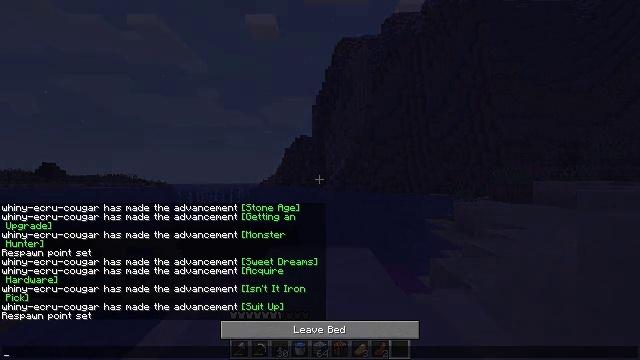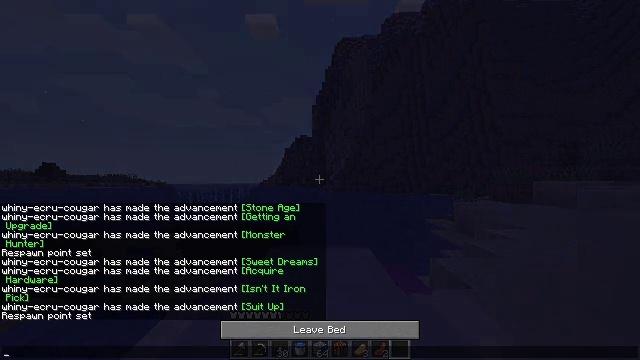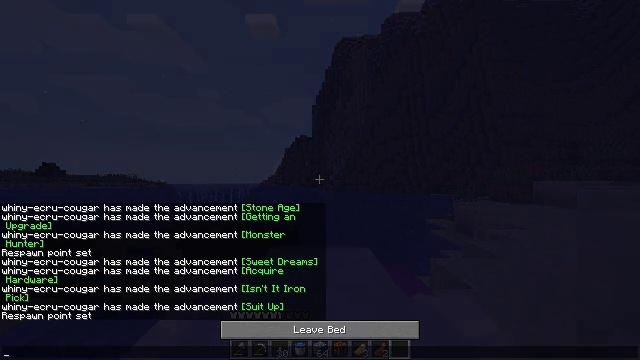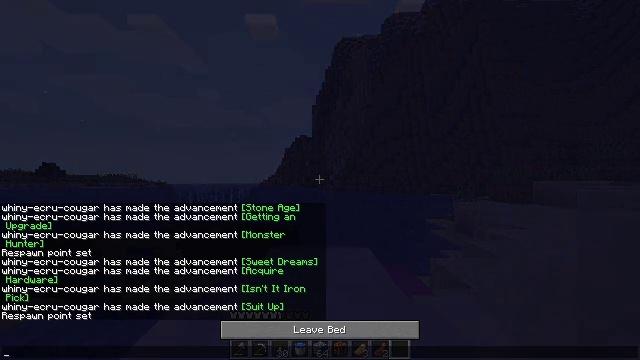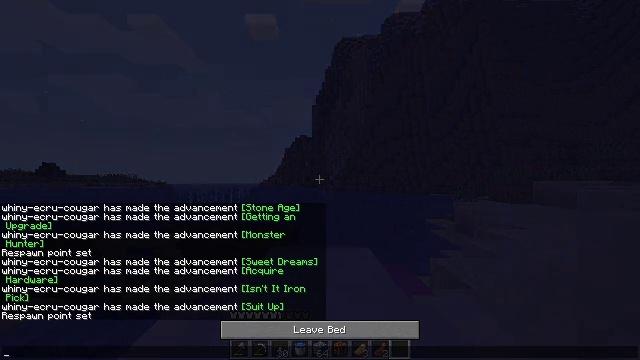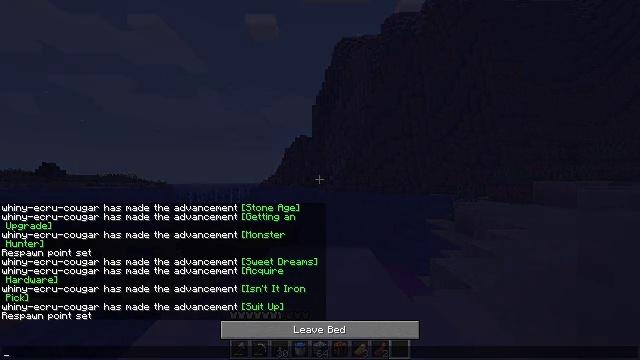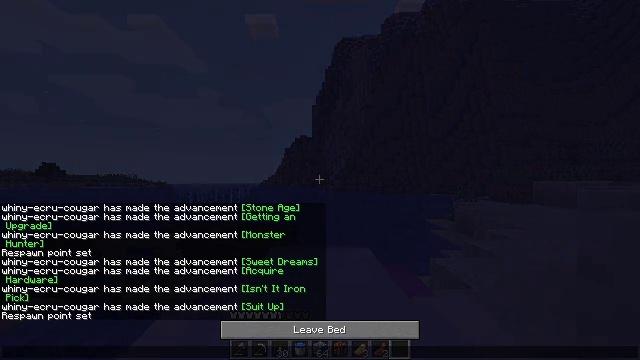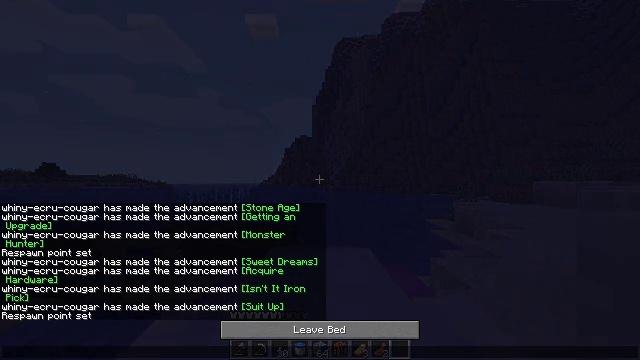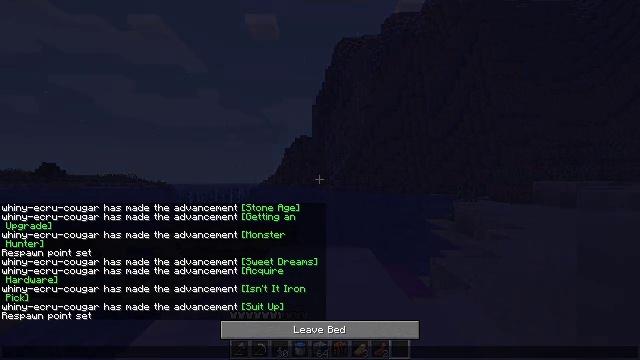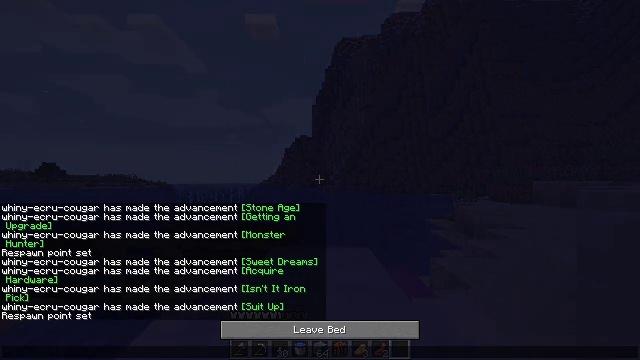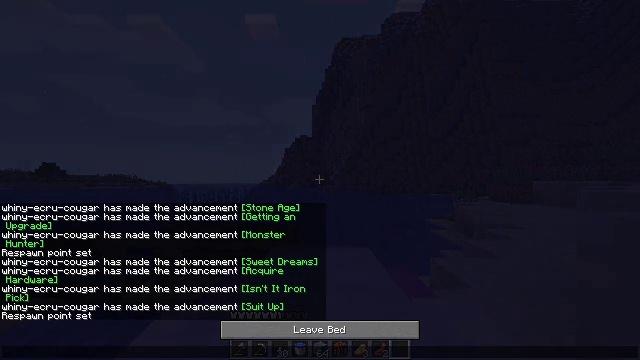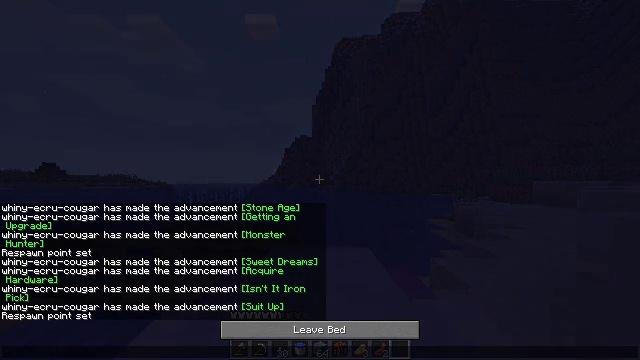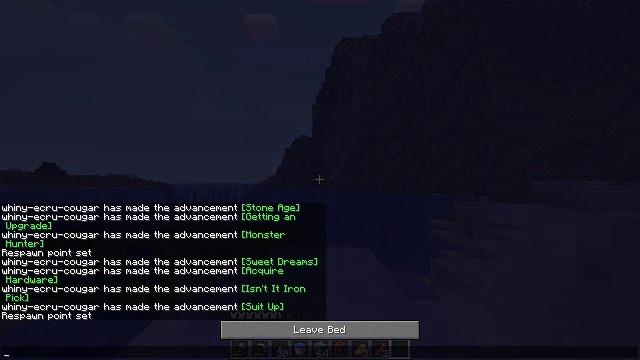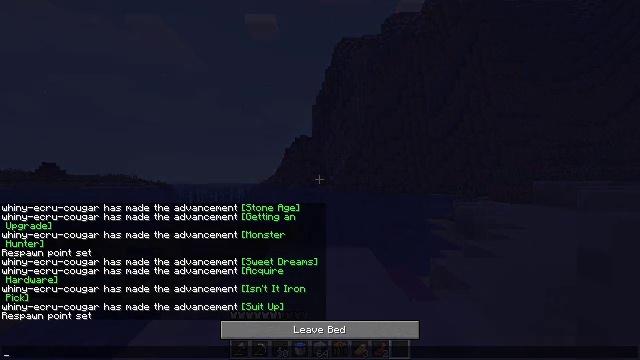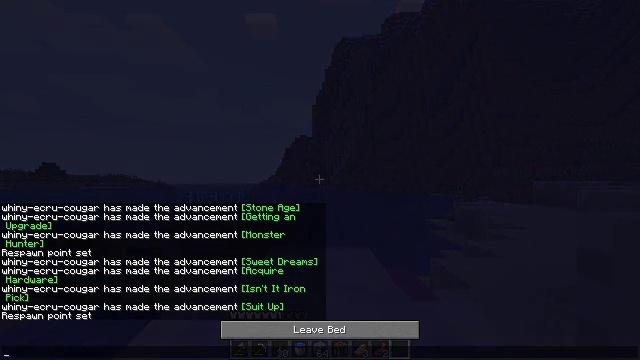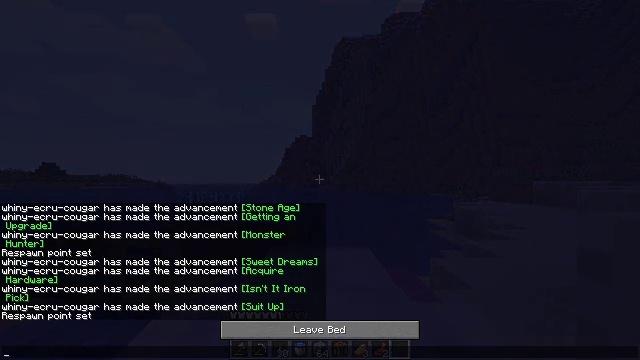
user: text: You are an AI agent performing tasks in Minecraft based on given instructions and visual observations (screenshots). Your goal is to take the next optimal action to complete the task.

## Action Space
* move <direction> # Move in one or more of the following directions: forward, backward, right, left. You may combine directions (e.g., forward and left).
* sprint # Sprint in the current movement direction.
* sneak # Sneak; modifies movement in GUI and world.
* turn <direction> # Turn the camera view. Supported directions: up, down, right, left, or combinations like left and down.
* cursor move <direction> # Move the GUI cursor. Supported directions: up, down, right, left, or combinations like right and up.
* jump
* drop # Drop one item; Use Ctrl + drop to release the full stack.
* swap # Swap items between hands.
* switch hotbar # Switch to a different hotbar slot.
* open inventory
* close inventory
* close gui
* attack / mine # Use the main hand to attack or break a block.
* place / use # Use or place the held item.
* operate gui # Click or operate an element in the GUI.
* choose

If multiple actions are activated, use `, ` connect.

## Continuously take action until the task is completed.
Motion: motion action
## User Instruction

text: Break the dark oak stairs to collect them.
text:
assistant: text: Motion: no_op
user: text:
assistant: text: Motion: no_op
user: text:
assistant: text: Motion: no_op
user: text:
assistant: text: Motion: no_op
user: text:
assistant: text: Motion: no_op
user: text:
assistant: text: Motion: no_op
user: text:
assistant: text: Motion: no_op
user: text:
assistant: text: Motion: no_op
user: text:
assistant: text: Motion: no_op
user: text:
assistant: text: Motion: no_op
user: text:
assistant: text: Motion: no_op
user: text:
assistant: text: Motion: no_op
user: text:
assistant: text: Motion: no_op
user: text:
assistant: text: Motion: no_op
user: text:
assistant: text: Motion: no_op
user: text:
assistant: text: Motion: no_op
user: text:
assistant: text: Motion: no_op
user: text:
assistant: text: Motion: no_op
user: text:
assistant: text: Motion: no_op
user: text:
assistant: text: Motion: no_op
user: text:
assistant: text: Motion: no_op
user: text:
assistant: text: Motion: no_op
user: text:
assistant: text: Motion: no_op
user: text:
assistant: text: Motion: no_op
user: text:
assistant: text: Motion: no_op
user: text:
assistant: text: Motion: no_op
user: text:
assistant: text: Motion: no_op
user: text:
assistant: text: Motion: no_op
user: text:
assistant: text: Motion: no_op
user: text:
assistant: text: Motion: close gui